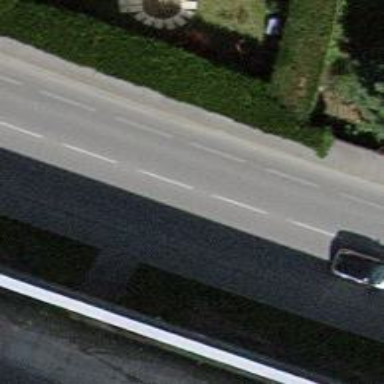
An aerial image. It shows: Tertiary road with asphalt surface and sidewalks on both sides.